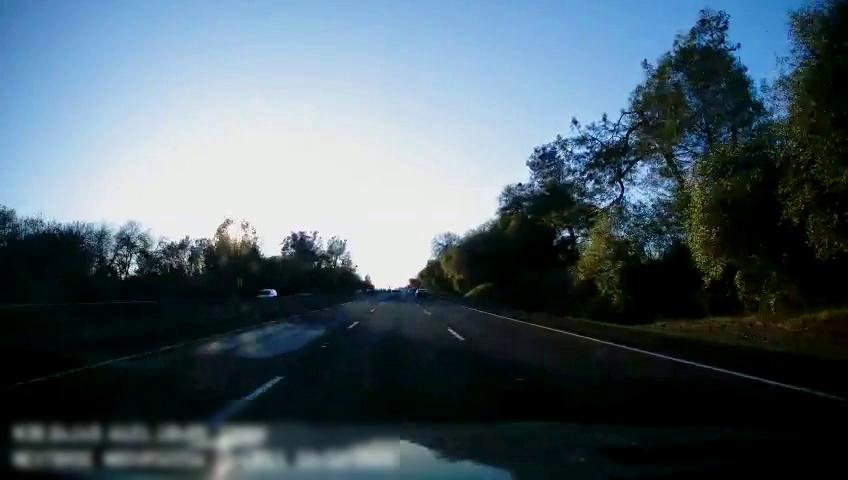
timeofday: Day
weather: Cloudy
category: Drivable Space
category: Vehicles | Car
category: Vehicles | Car
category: Vehicles | Car
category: Lanes | Alternate Lane
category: Lanes | Current Lane
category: Lanes | Current Lane
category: Lanes | Alternate Lane